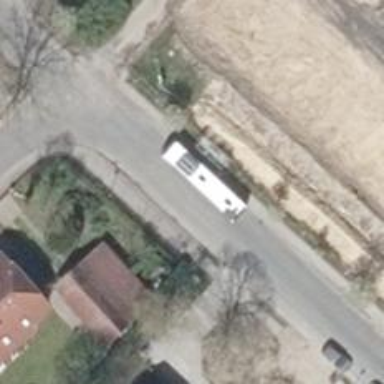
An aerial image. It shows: Public transport stop position.